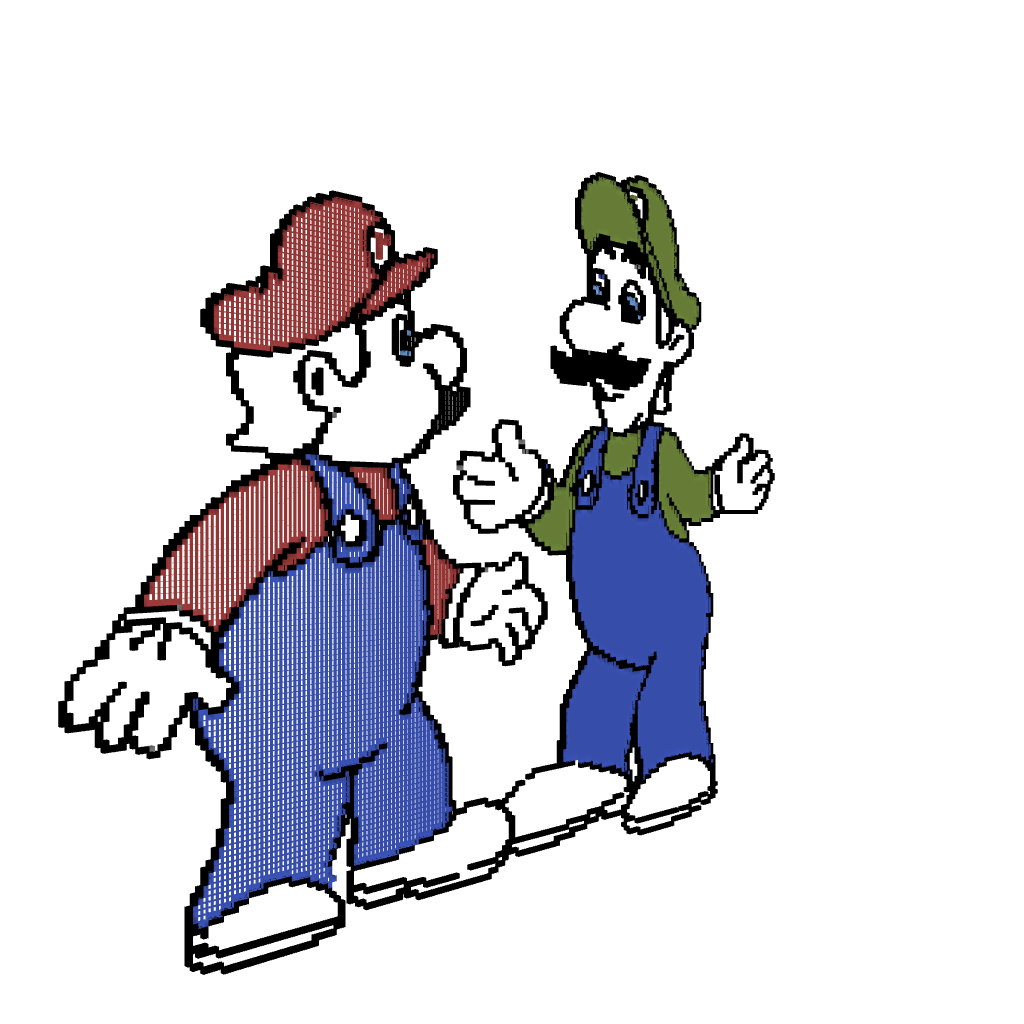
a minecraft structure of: Hotel Mario Shematic bad low quality